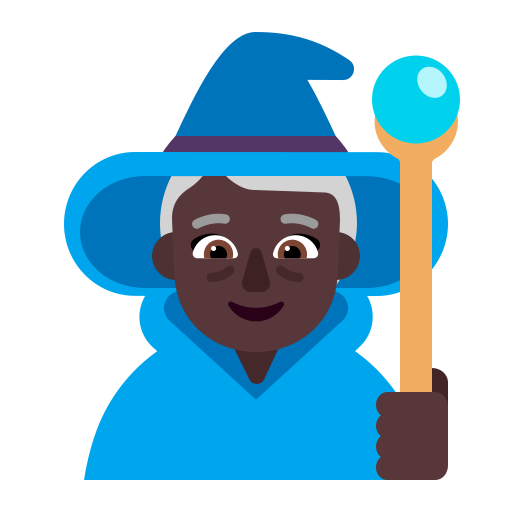
woman mage flat dark